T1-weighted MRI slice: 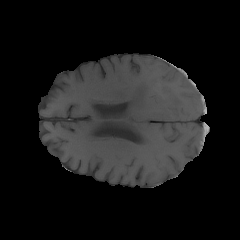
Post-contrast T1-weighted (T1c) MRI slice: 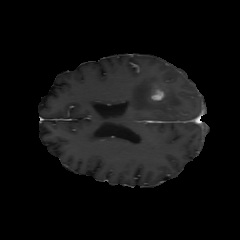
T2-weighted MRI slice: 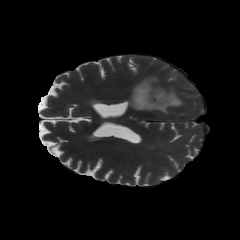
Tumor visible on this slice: yes